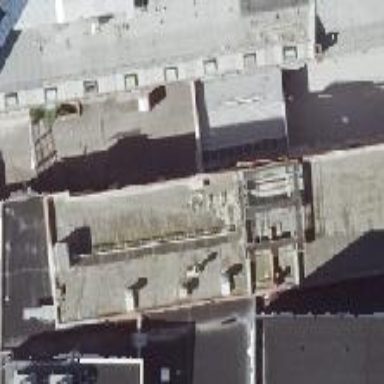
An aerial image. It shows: Part of building.